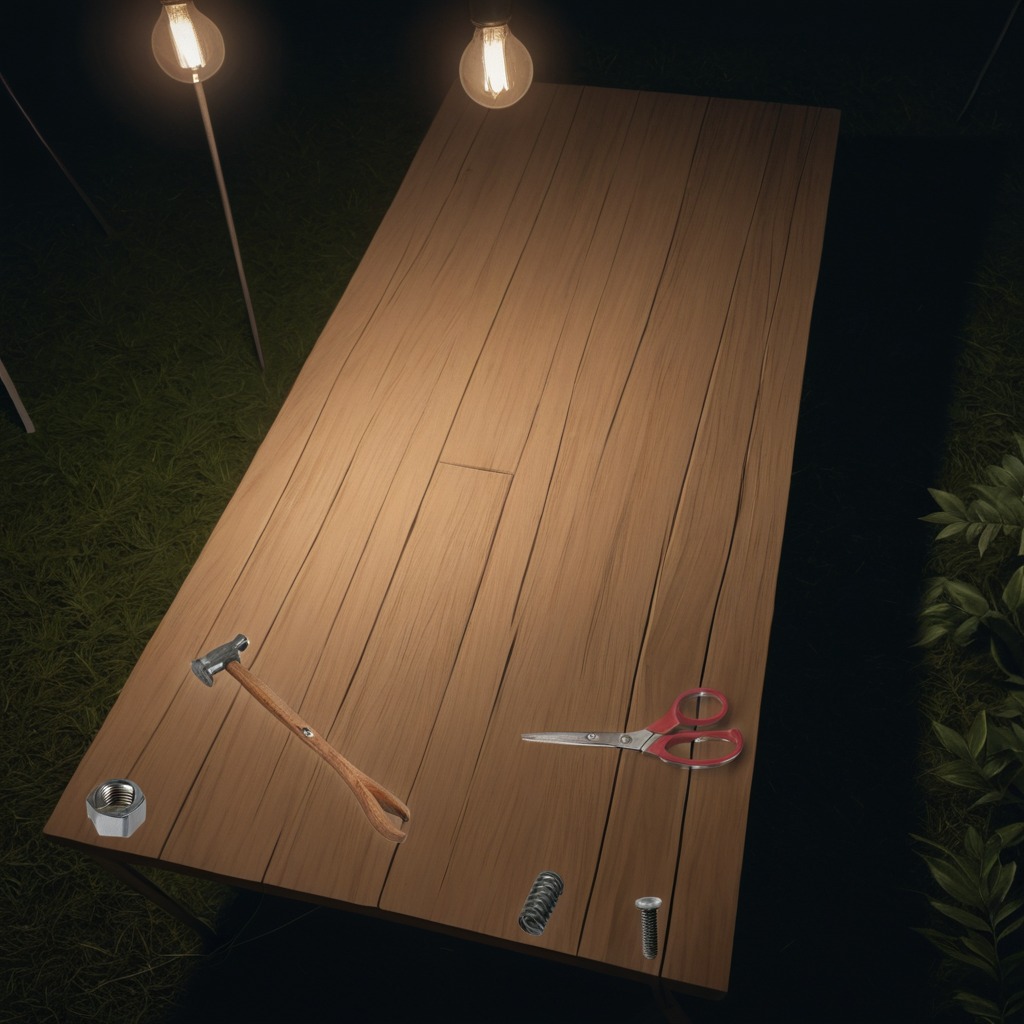
A metal machine screw, a hammer, a coiled metal spring, a metal nut, and a pair of scissors are lying on the wooden table.